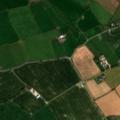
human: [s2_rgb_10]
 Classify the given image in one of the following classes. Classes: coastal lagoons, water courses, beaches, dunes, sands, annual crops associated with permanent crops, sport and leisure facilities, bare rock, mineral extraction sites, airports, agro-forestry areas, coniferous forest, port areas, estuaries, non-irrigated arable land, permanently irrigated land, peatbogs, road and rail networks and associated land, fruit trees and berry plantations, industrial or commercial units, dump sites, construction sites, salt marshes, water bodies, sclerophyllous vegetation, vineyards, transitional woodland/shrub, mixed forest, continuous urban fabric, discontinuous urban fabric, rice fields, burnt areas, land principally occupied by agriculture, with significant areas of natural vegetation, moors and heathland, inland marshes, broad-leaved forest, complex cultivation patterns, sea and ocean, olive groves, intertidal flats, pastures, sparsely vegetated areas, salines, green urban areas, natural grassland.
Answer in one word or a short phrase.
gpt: non-irrigated arable land, pastures